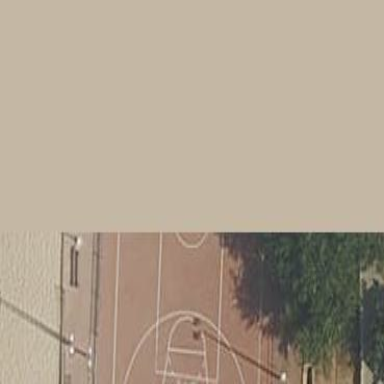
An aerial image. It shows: Basketball court on natural ground surface.